Chest X-ray:
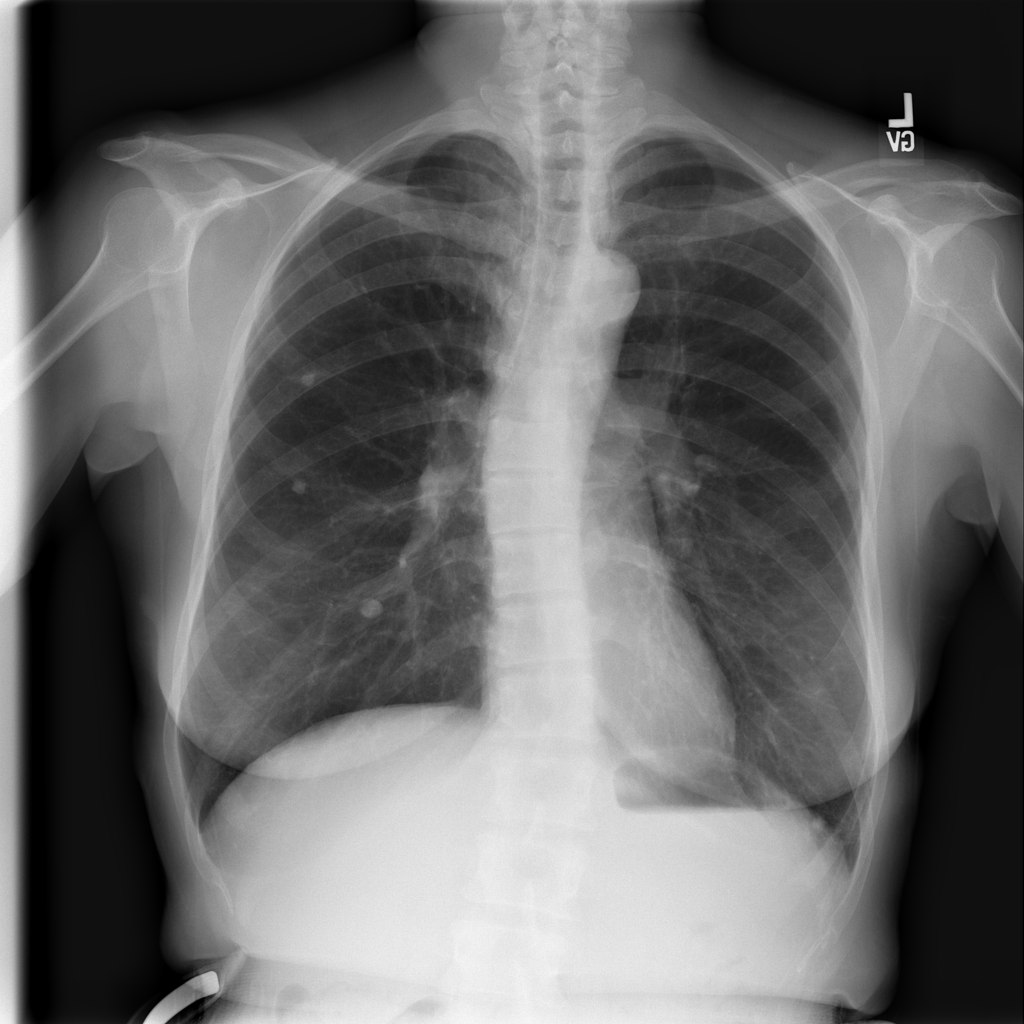
Findings: Calcification, Nodule
No abnormal finding: no